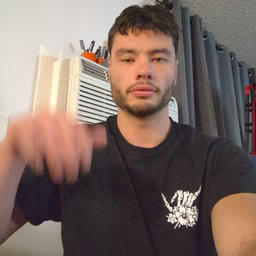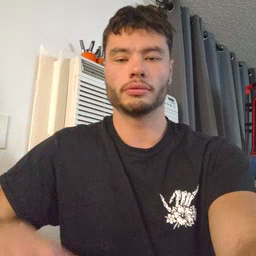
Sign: duck